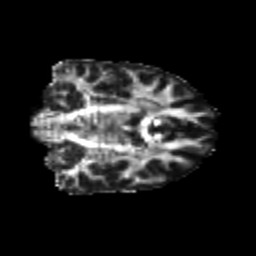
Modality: FA
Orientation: coronal
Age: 21
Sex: male
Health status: healthy
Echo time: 0.074 s